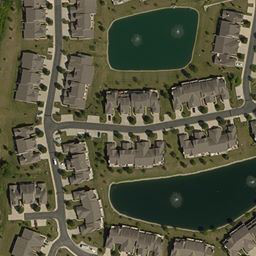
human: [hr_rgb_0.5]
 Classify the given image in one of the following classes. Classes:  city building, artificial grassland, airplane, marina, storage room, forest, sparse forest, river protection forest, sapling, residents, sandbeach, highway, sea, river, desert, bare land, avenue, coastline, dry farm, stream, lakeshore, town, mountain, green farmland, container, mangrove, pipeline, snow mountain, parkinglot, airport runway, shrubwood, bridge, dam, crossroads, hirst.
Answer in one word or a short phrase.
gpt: town